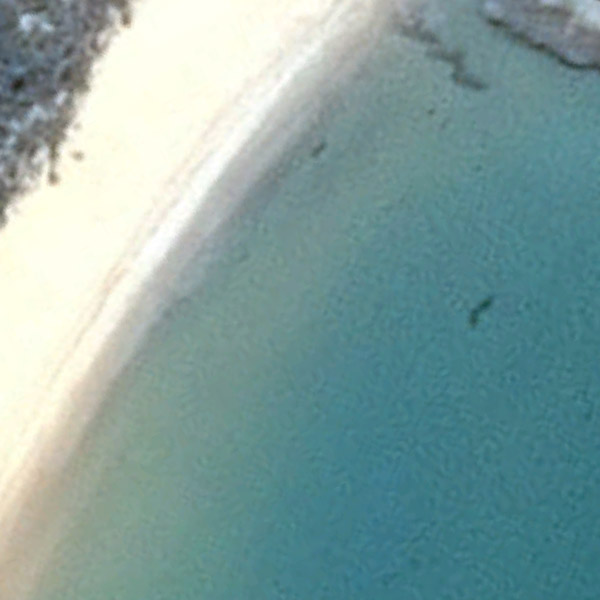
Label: Beach